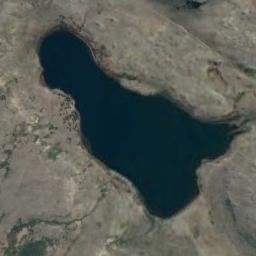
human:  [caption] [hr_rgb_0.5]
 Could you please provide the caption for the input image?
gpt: The ground is uneven around the lake .

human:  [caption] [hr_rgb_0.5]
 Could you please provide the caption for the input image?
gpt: There is an irregular blue lake on the brown mountain .

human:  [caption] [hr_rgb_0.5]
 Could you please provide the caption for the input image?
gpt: The lake is irregular in shape .

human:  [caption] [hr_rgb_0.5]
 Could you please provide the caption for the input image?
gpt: The lake lies in a wasteland and the water is dark blue .

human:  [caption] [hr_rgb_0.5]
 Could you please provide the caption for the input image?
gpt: There are bare land around the lake .